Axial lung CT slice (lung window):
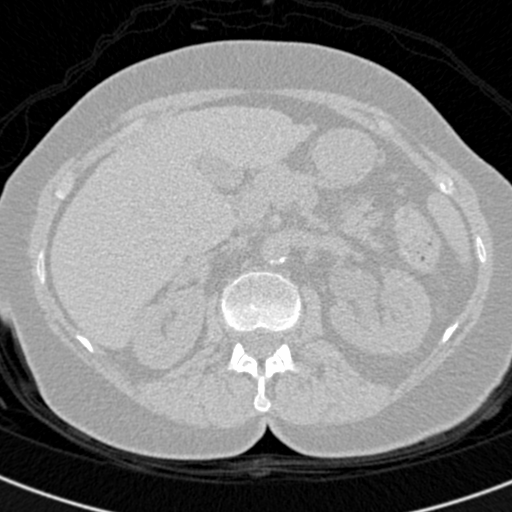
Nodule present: no